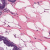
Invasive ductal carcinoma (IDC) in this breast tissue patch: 0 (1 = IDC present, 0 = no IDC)